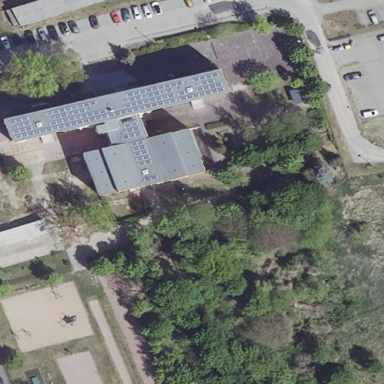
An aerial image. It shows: School building.